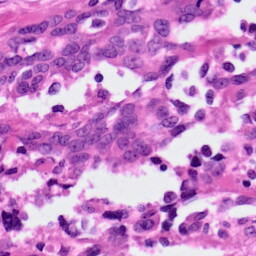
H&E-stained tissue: Ovarian